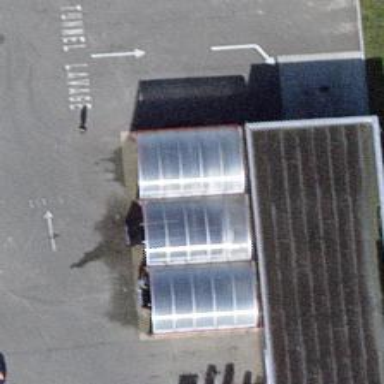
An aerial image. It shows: Car wash facility.